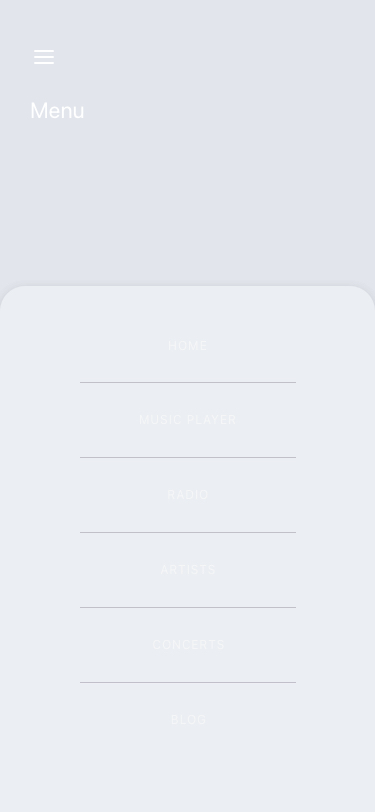
Text in this UI design:
BLOG
CONCERTS
ARTISTS
RADIO
MUSIC PLAYER
HOME
Menu